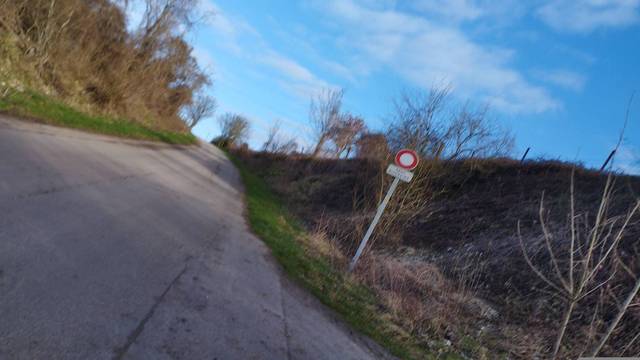
Region: France
Coordinates: 50.308, 2.812